Group 1:
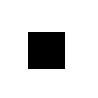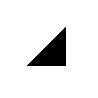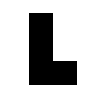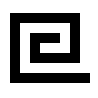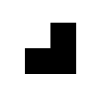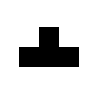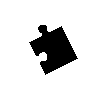
Group 2:
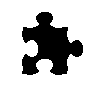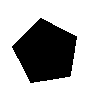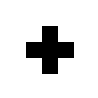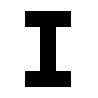
Rule separating the two groups: Shape tiles a square vs. not
Author: Jago Collins